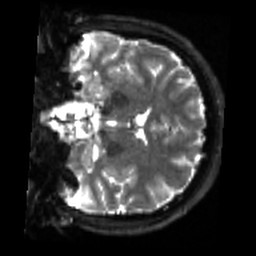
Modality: sbref
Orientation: coronal
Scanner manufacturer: siemens
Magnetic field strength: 3 T
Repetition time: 4 s
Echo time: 0.0594 s